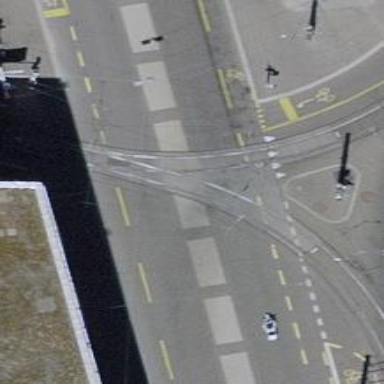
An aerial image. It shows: Tram level crossing on the railway.